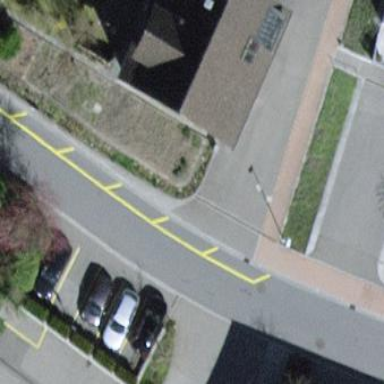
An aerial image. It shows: Street-side parking area.